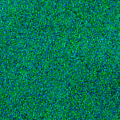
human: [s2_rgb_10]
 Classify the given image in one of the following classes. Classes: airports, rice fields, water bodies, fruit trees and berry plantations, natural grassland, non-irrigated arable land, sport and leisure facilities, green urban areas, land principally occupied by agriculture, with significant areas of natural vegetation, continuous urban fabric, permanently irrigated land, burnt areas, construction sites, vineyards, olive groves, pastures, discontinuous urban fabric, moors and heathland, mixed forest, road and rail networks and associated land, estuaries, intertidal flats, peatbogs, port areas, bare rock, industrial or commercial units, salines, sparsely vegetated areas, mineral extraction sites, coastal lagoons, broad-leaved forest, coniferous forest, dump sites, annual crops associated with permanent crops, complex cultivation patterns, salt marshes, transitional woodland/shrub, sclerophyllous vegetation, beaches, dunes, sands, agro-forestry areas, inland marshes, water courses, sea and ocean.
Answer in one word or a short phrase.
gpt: sea and ocean